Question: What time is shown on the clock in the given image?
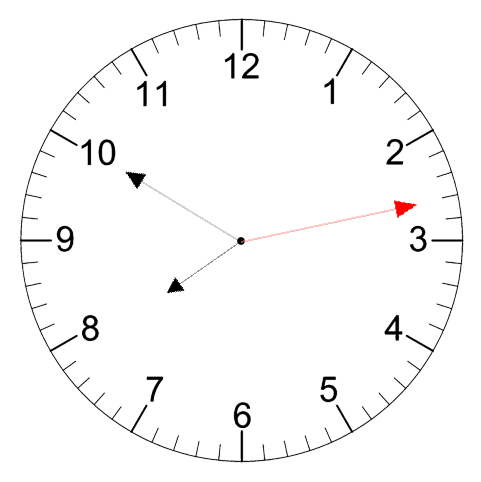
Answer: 07:50:13